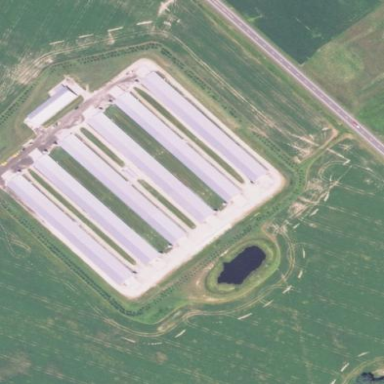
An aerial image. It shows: Farm auxiliary building.